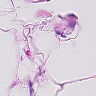
Metastatic tissue present: no